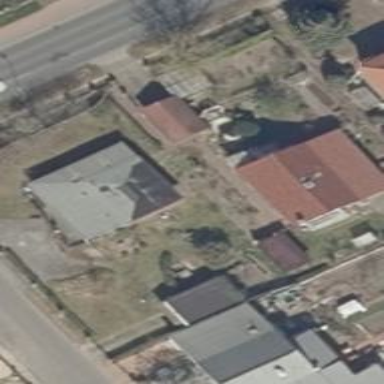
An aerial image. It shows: Flat-roofed house.